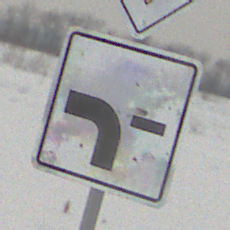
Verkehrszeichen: VerlaufVorfahrtsstrasse6
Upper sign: Vorfahrtsstrasse
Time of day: MorningAfternoon
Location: Outdoor (Nature)
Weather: Overcast
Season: Winter
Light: Natural